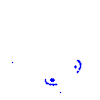
Particle: pion